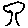
Label: tree